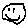
Label: smiley face